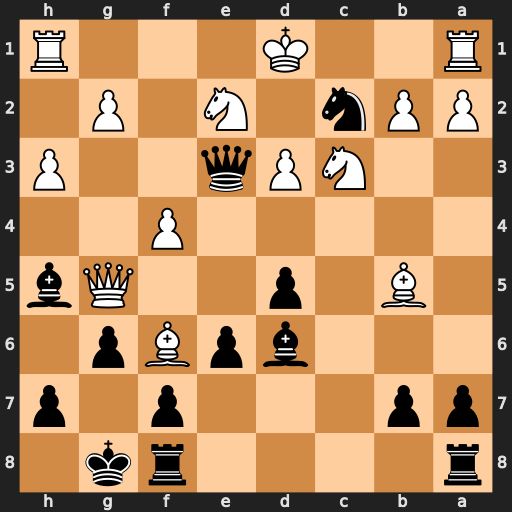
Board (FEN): r4rk1/pp3p1p/3bpBp1/1B1p2Qb/5P2/2NPq2P/PPn1N1P1/R2K3R
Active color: b
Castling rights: -
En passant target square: -
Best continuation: Bxf4 Qxf4 Qxf4